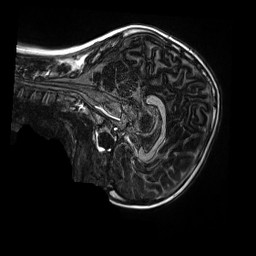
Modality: MP2RAGE
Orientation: sagittal
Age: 10
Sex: female
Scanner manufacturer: siemens
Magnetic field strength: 3 T
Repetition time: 4 s
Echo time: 0.00303 s